Interaction volume radius: 10 \u00c5
Interaction volume height: 10 \u00c5
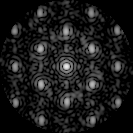
Disorder parameter: 0.3133